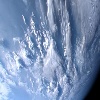
Label: cloud